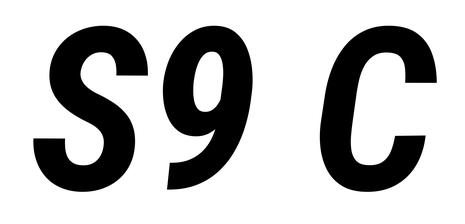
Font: Roboto-Italic_Condensed_Bold_Italic